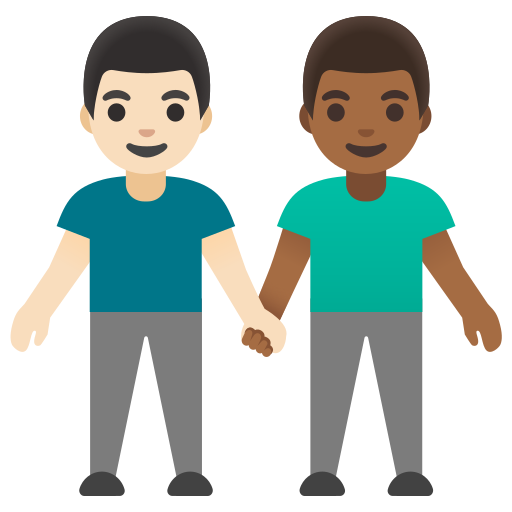
Emoji: 👨🏻‍🤝‍👨🏾